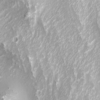
Label: not_dusty